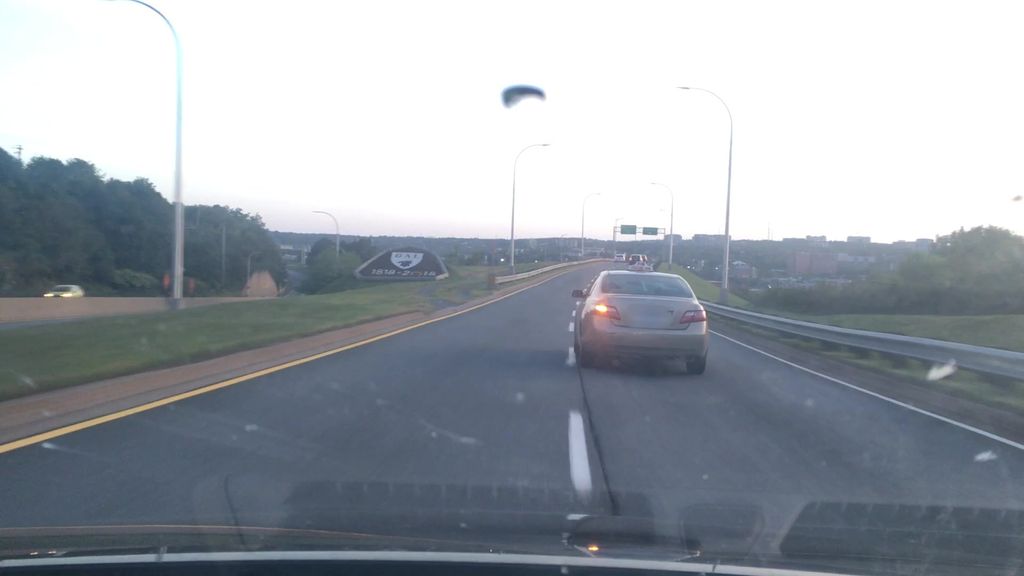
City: halifax